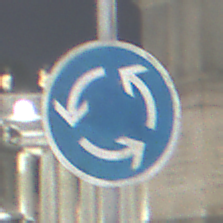
Verkehrszeichen: Kreisverkehr
Umgebung: Outdoor, Urban
Tageszeit: Night
Wetter: PartlyCloudy
Licht: Artificial
Jahreszeit: NotSpecified
Kontrast: HighContrast